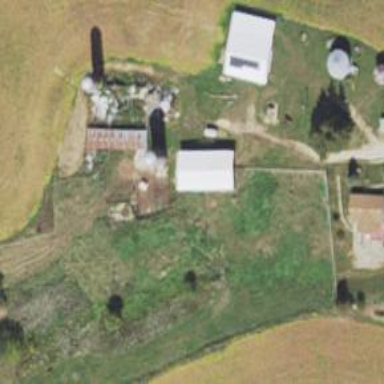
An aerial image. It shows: Silo.